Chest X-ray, AP view. Patient: 68 years old, sex M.
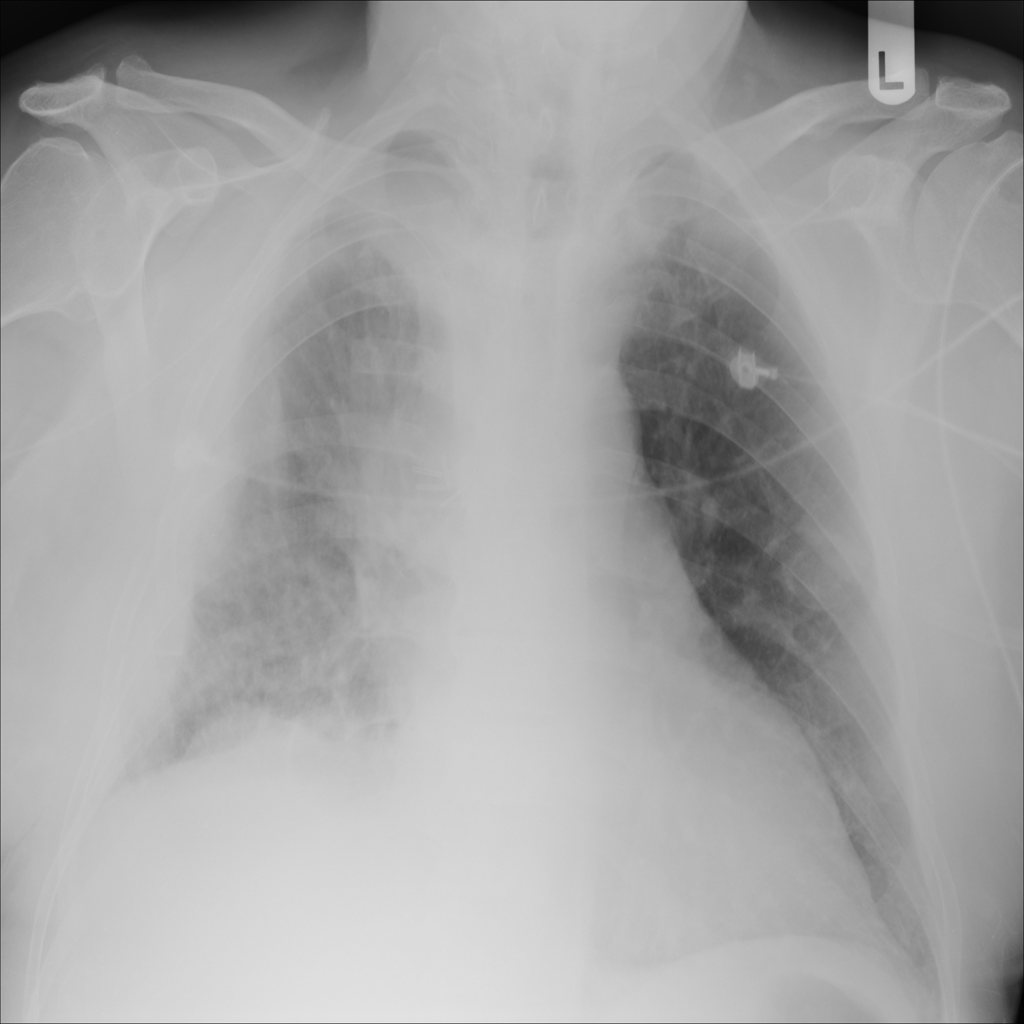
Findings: Pleural_Thickening